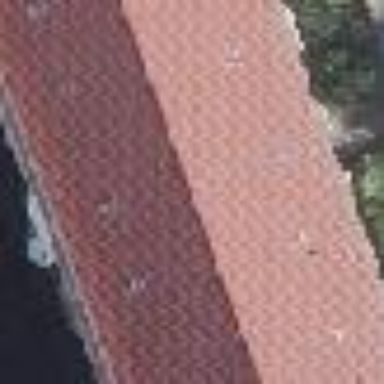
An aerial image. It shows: Gabled roof on building that houses apartments.